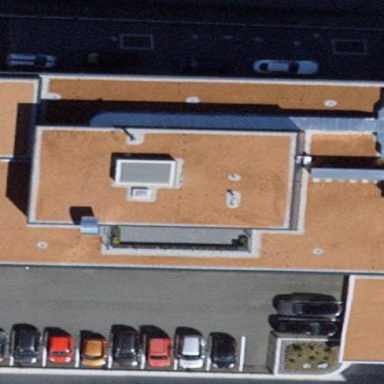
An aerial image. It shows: Office building.